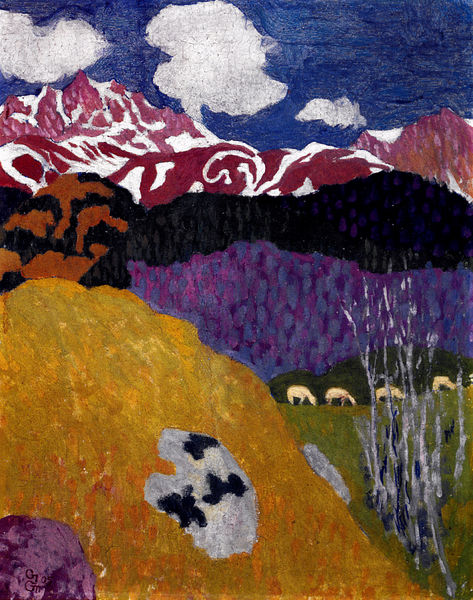
Titel: Primavera (Piz Duan), Frühling (Piz Duan)
Künstler: Giovanni Giacometti
Standort: Chur
Institution: Bündner Kunstmuseum
Schlagwörter: baum, berg, blau, dunkel, gemälde, himmel, schatten, weiß, wolken, bäume, gelb, grün, kirchner, landschaft, ocker, äste, braun, bunt, grau, hell, licht, orange, schwarz, vordergrund, gras, rot, schnee, tiere, wiese, wolke, expressionismus, malerei, muster, symbolismus, stein, steine, bild, signatur, öl, ast, birken, erde, hügel, schilf, strauch, weide, pastos, wiesen, kontrast, rosa, tal, wald, farbig, abstrakt, berge, farben, gebirge, gletscher, farbe, lila, violett, grasen, kuh, landschaftsmalerei, alm, schlucht, duktus, dunkelblau, ornamente, gauguin, vier, froh, schaf, expressionistisch, farbflächen, heuhaufen, macke, flecken, gefleckt, fröhlich, frühjahr, schafe, bau, gestrüp, marc, grasend, fabrne, ila, stimmungslyrismus